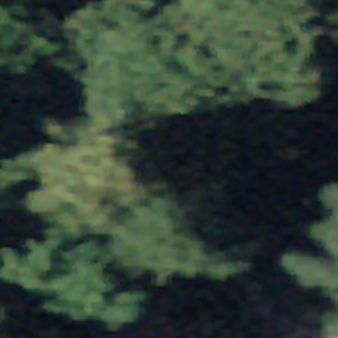
Label: other